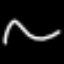
Label: squiggle